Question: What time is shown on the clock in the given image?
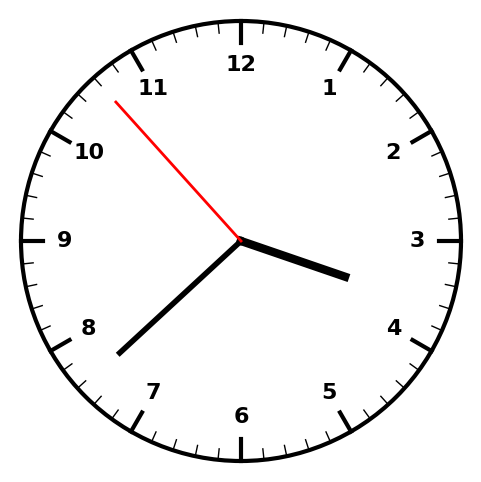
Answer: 03:37:53